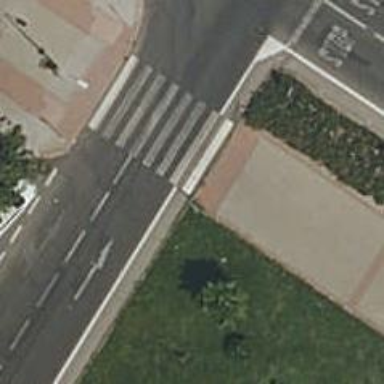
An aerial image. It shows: Zebra crossing on footway.